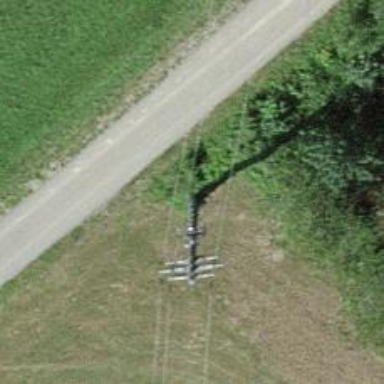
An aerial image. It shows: Concrete power pole.